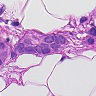
Metastatic tissue present: yes